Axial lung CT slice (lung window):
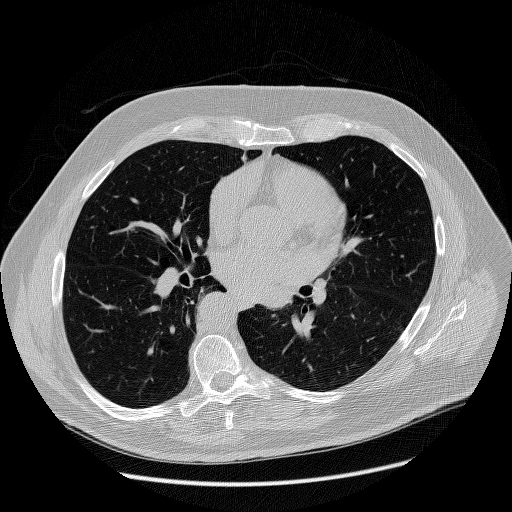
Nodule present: no